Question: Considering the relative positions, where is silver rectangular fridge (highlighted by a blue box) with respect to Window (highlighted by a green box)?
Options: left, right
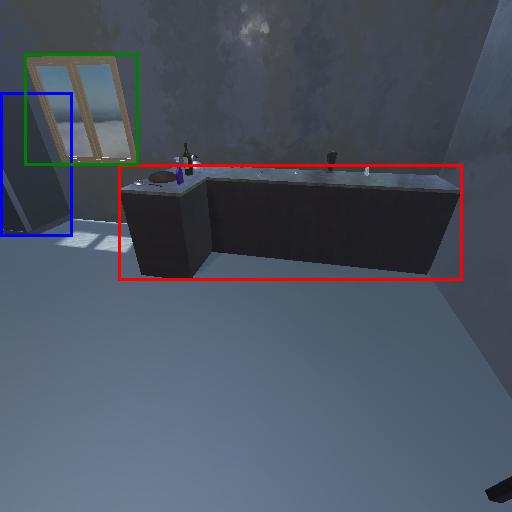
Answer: left